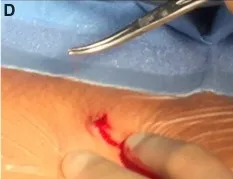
Lawson retrograde endoscopic-assisted access. (B-D) External view of patient's flank with wire exiting.
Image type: medical_photograph (skin_photograph)